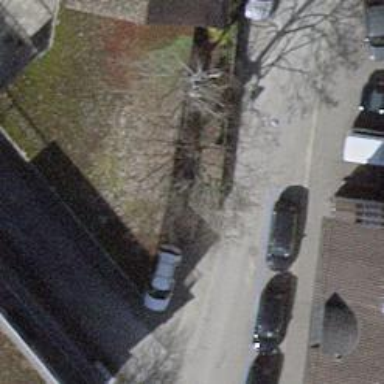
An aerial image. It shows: Residential road with asphalt surface and opposite cycleway.